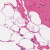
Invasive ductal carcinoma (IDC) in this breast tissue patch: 0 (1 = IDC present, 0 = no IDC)